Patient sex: M
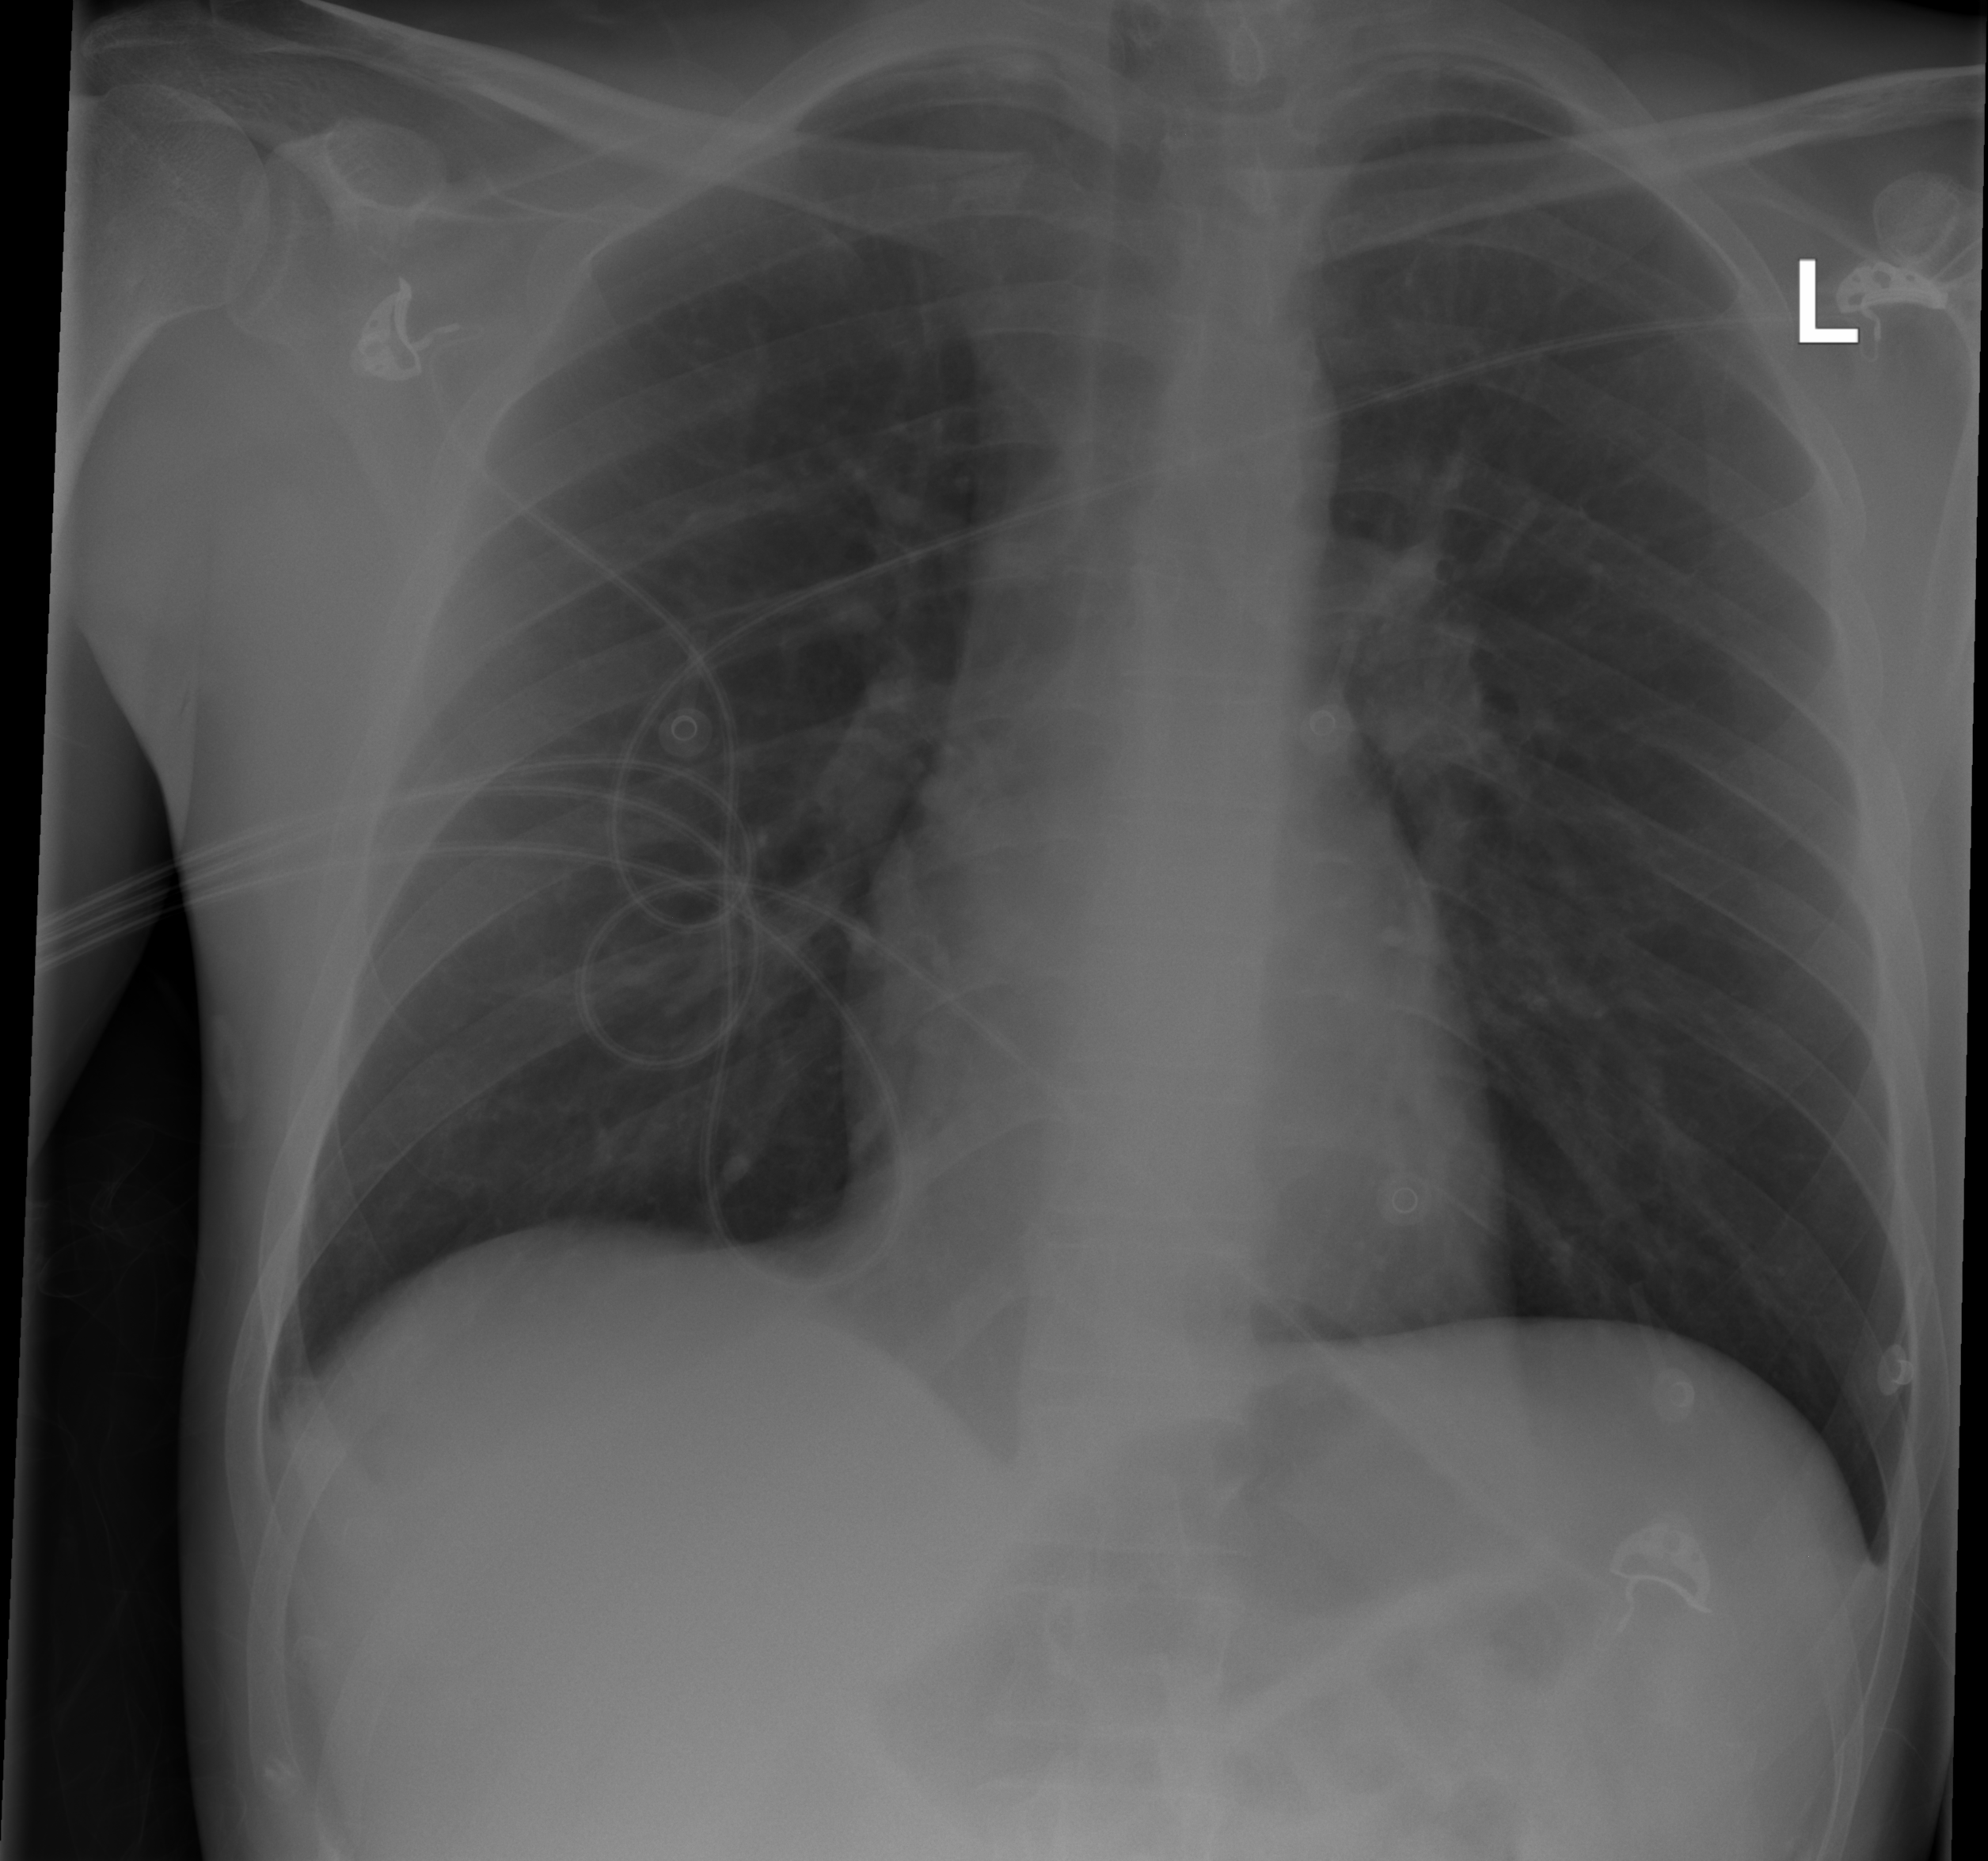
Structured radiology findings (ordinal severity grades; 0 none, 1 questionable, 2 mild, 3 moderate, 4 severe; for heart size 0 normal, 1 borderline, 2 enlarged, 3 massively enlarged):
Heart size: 0
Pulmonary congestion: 2
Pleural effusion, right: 2
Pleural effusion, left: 1
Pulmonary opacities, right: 0
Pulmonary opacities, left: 0
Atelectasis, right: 2
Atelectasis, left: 0